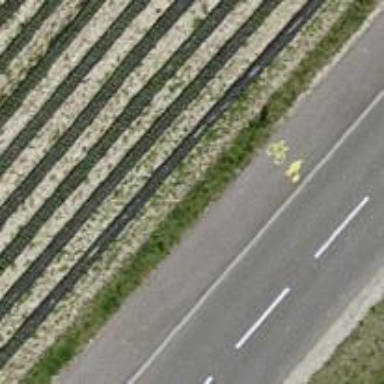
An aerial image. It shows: Asphalt cycleway.